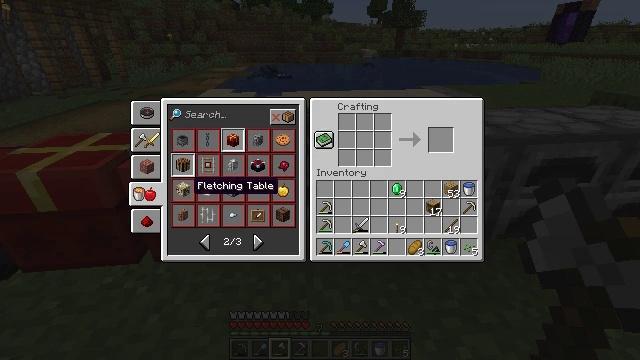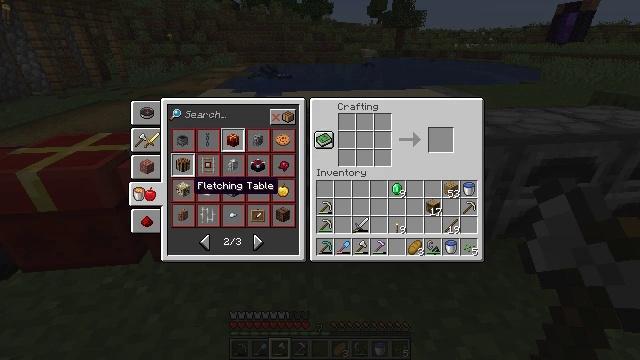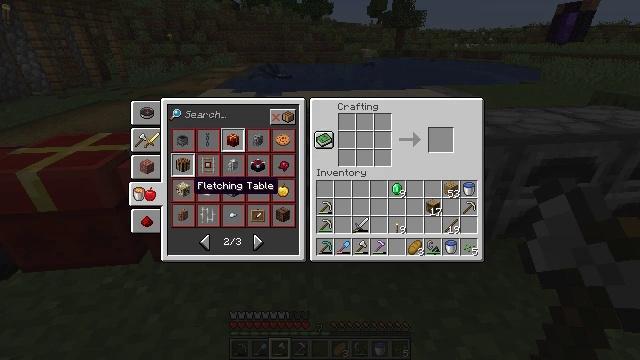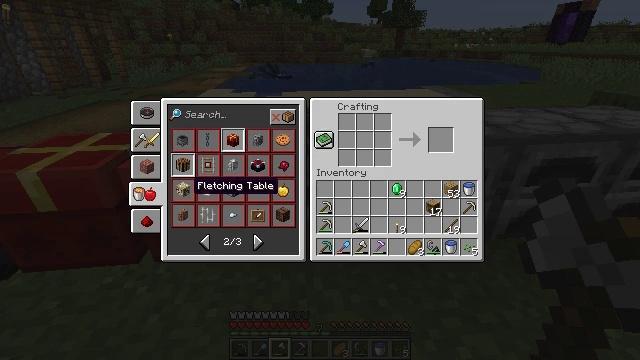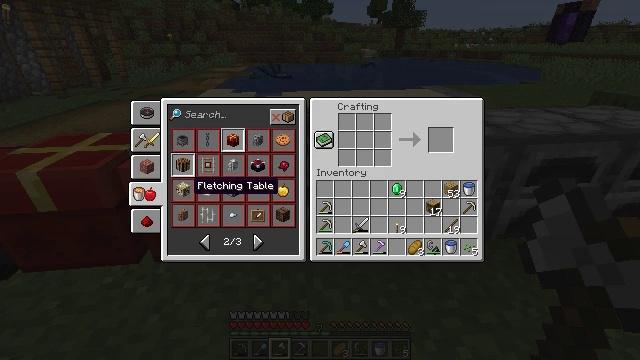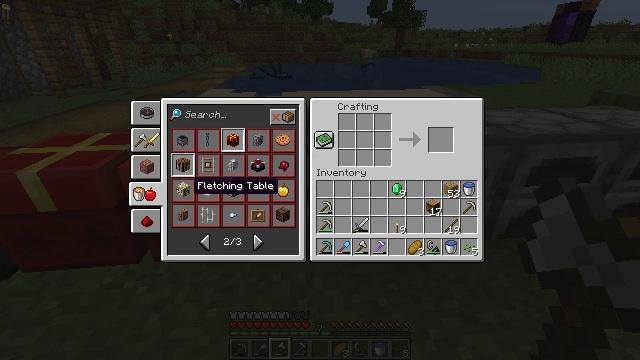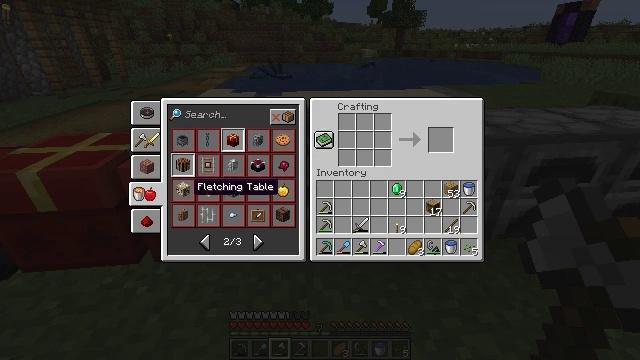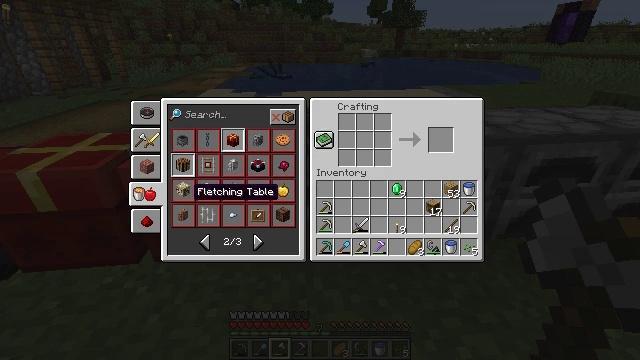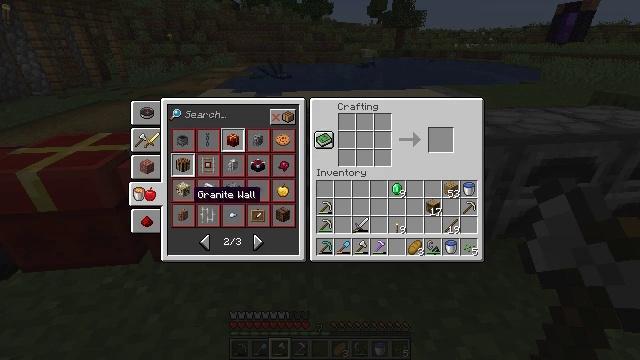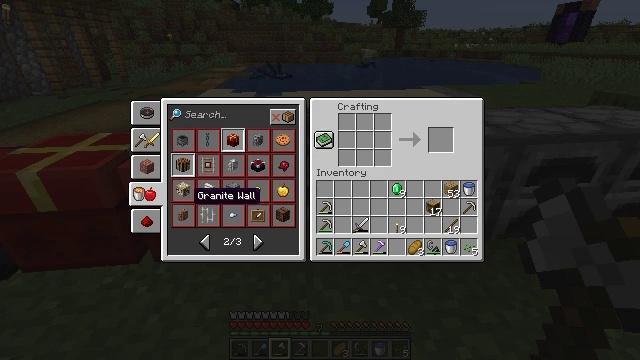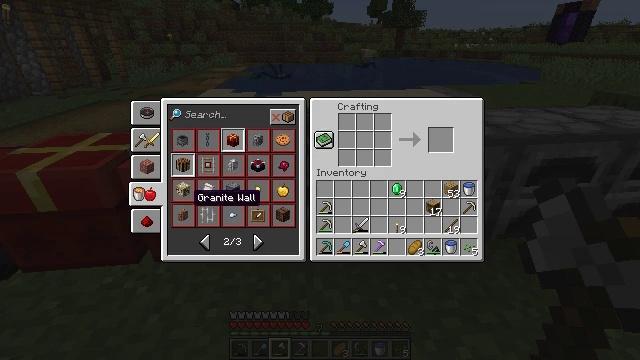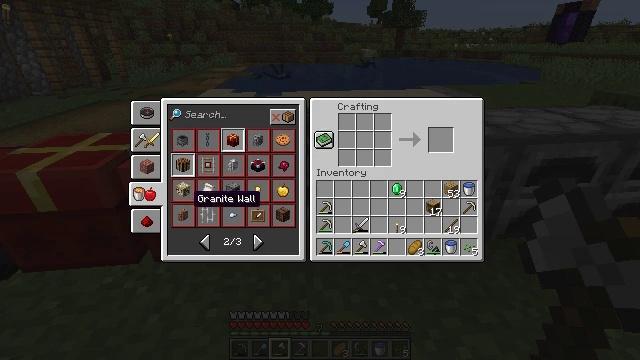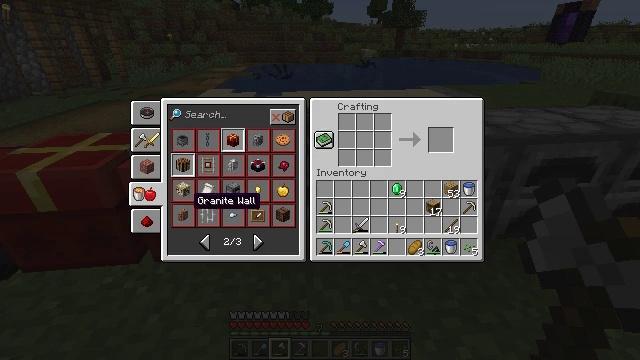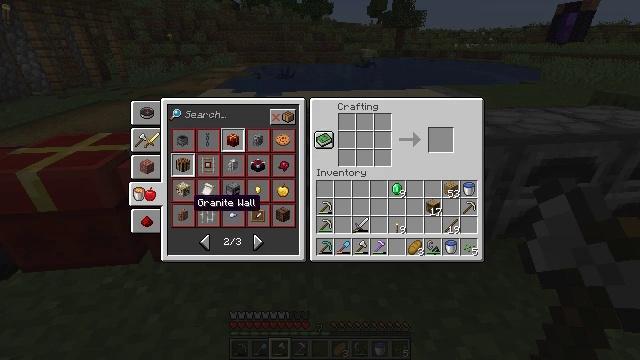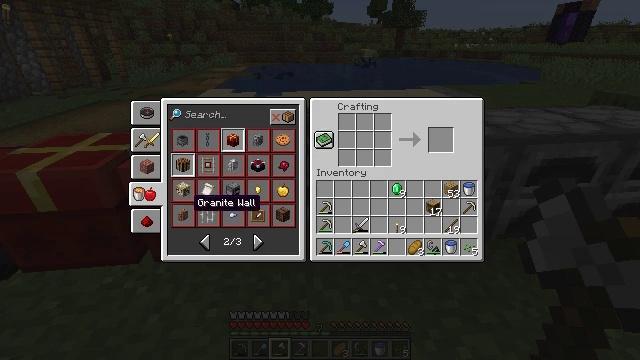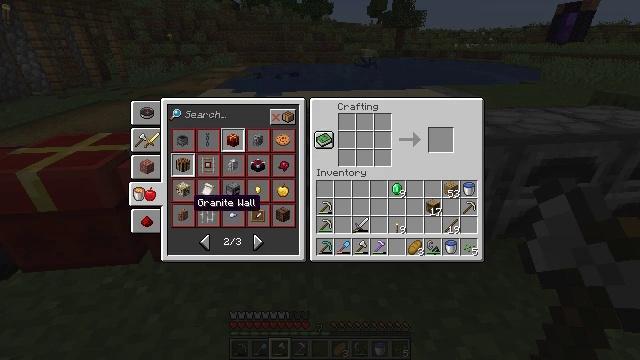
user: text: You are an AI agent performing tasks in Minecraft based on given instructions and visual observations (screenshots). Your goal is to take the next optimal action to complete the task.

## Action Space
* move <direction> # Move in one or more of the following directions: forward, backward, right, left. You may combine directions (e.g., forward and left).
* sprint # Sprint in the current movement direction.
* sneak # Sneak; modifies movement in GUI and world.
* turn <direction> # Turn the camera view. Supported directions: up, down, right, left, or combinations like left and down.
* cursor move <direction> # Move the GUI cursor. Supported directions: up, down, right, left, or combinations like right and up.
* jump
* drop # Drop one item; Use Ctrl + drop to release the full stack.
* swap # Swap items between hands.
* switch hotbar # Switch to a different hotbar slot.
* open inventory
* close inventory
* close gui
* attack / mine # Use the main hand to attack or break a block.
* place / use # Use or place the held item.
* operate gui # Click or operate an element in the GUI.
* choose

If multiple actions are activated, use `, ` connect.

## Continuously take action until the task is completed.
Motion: motion action
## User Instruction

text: Combine materials on the crafting table to create a smithing table.
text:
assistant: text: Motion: no_op
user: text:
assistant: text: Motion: no_op
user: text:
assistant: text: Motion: no_op
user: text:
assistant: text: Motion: no_op
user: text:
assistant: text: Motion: no_op
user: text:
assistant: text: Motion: no_op
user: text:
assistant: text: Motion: no_op
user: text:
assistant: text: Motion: no_op
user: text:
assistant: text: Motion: no_op
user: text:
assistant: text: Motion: no_op
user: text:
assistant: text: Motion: no_op
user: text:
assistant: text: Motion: no_op
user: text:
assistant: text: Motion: no_op
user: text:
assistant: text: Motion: no_op
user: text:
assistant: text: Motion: no_op
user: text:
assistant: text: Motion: no_op
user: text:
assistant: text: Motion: no_op
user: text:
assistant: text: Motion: cursor move right
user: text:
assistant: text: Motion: cursor move right
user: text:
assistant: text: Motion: no_op
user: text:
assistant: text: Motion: no_op
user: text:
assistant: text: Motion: no_op
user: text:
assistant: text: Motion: cursor move right
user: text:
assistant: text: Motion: cursor move right
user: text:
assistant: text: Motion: cursor move right
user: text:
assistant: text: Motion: no_op
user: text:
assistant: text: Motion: no_op
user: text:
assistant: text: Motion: no_op
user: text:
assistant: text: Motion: no_op
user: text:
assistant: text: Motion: no_op